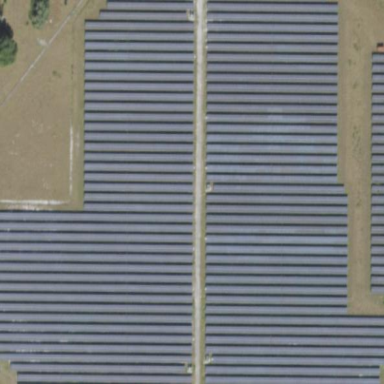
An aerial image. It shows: Solar power plant with photovoltaic technology. The plant generates electricity and is surrounded by fence.